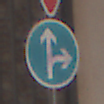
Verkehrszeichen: VorgeschriebeneFahrtrichtungGeradeausOderRechts
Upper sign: VorfahrtGewaehren
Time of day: Midday
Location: Outdoor (Urban)
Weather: PartlyCloudy
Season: NotSpecified
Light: Natural